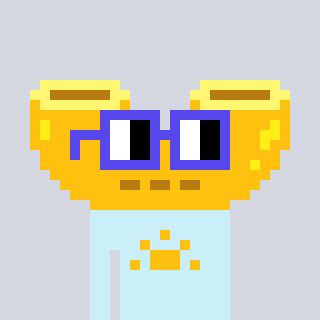
a pixel art character with square blue glasses, a macaroni-shaped head and a cold-colored body on a cool background